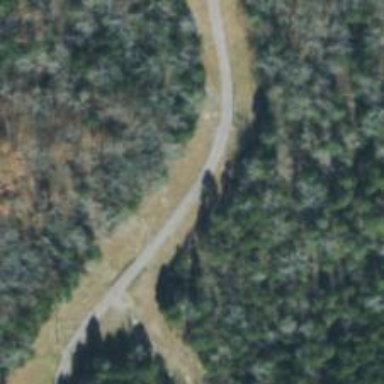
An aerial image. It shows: Driveway.